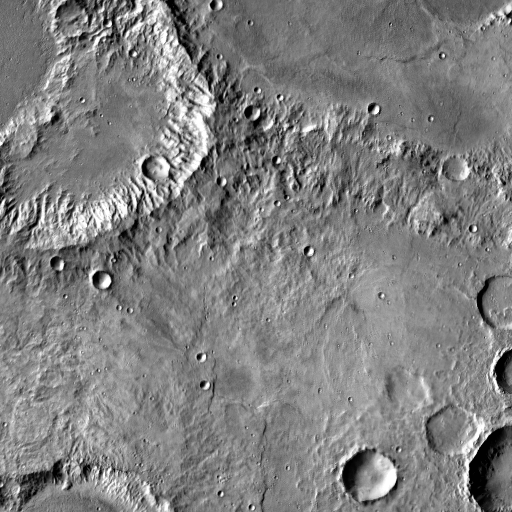
Crater classes present: Background, Other, Layered